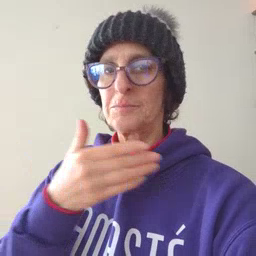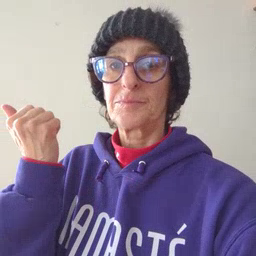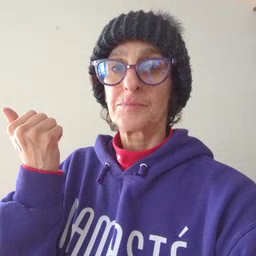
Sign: better